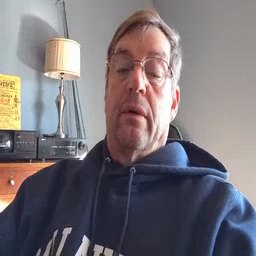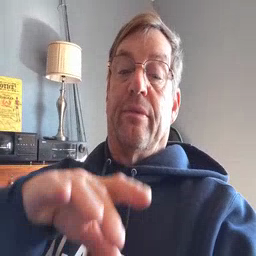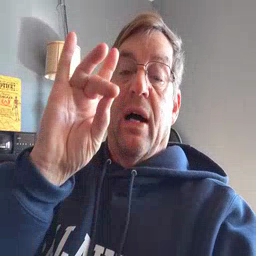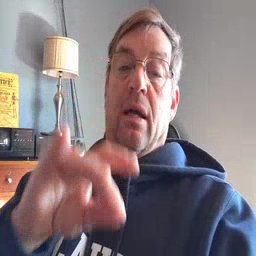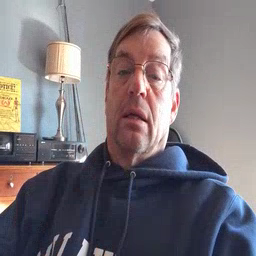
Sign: find